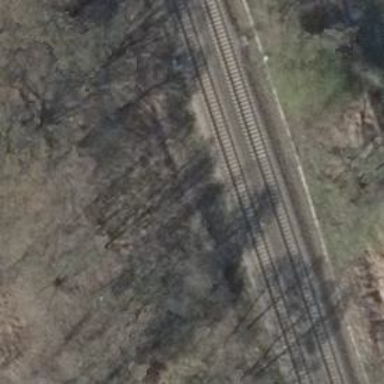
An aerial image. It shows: Railway signal.